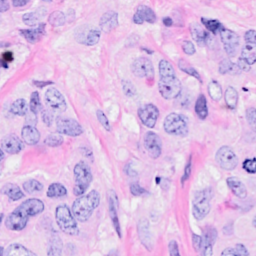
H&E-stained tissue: Breast